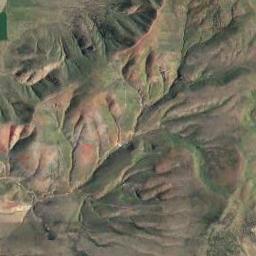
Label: mountain